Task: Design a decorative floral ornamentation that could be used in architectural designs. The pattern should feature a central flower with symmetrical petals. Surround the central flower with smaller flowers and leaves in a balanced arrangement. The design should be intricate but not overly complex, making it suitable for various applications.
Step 1604:
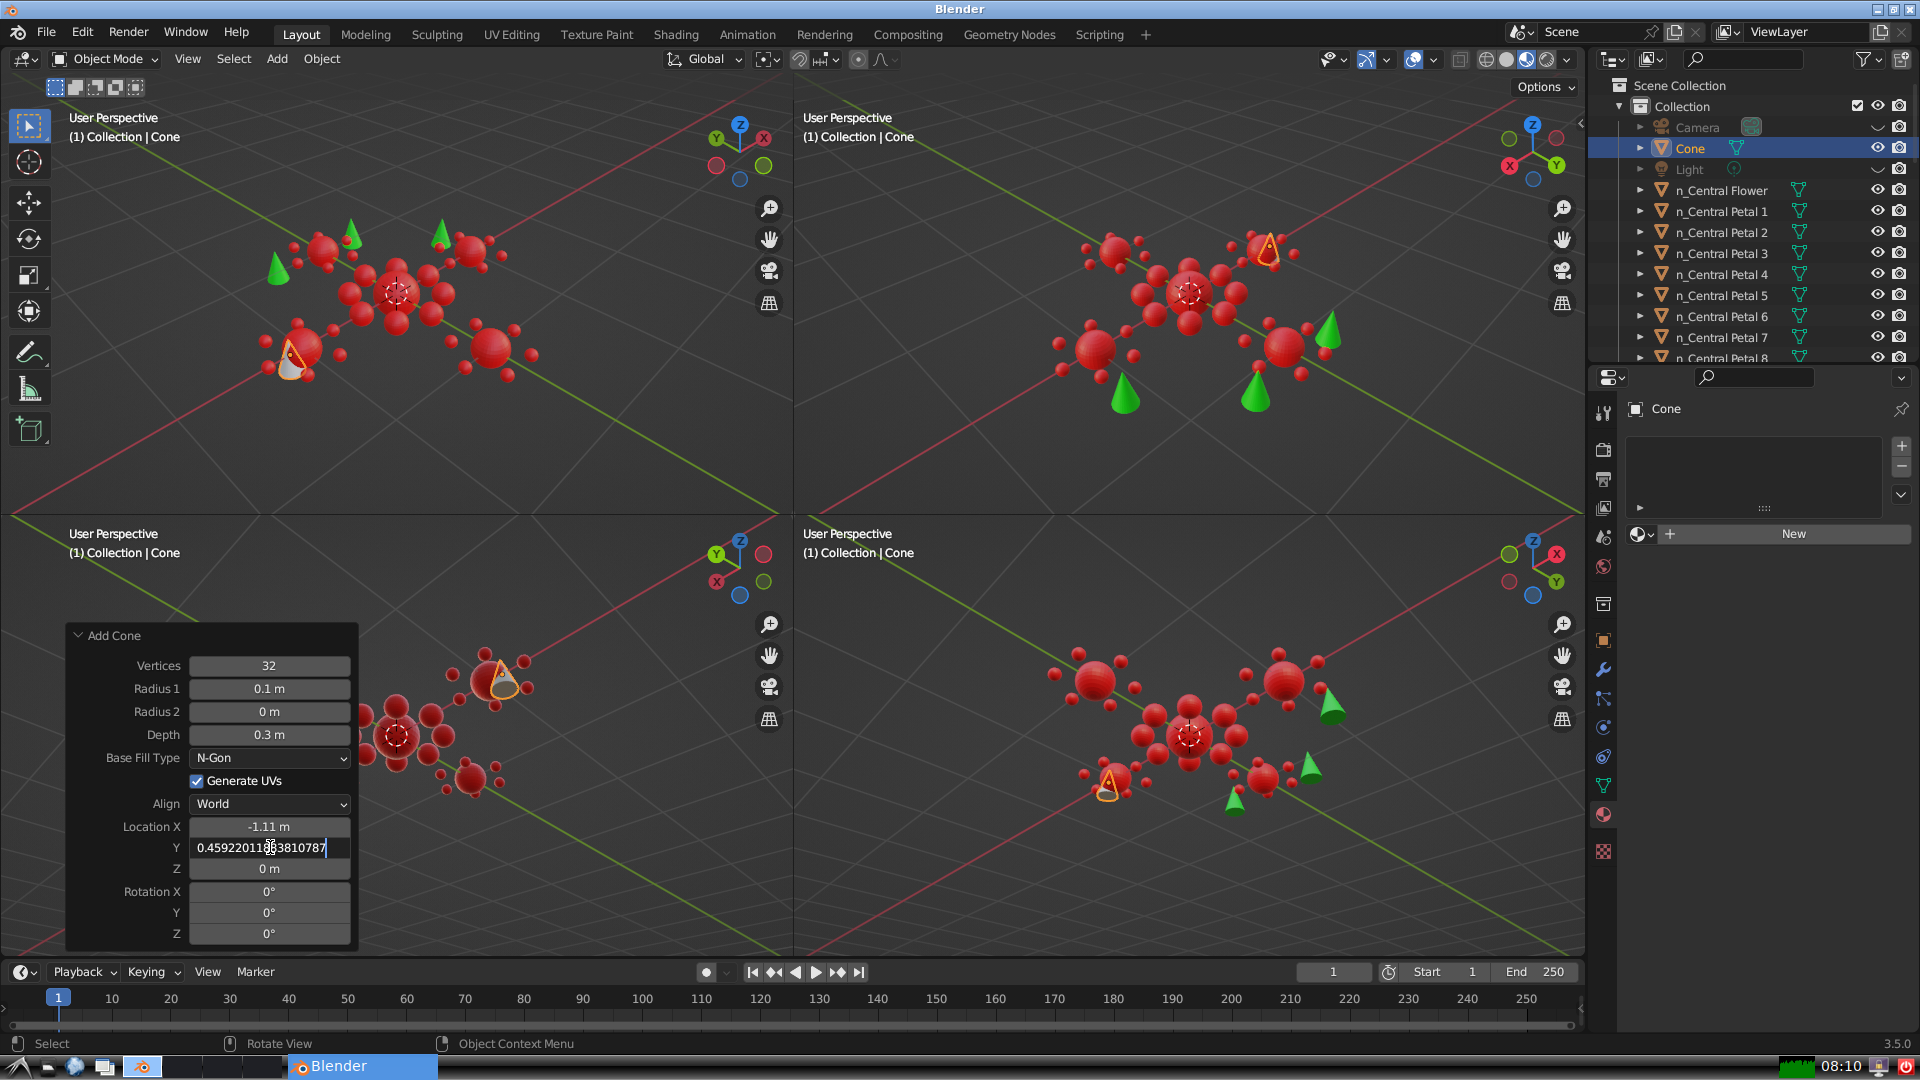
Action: {"key_press": ['Return']}